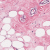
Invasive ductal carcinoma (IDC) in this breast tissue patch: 0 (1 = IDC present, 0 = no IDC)